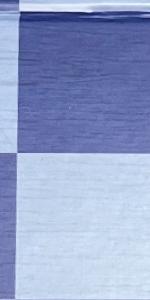
Label: Empty